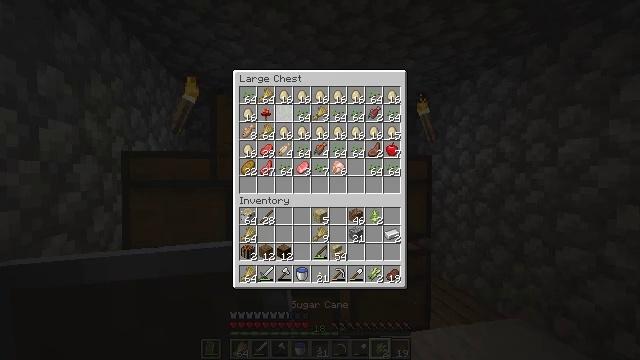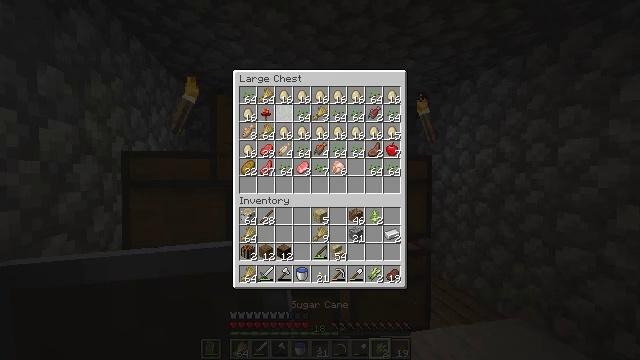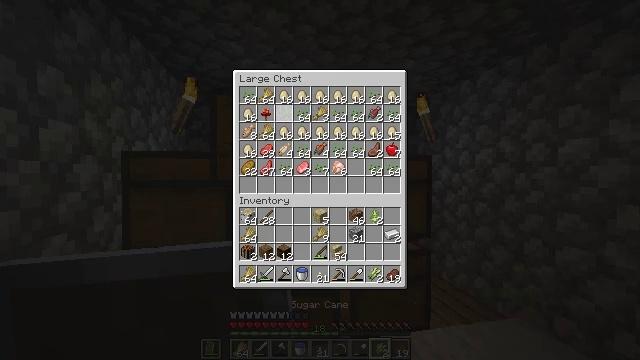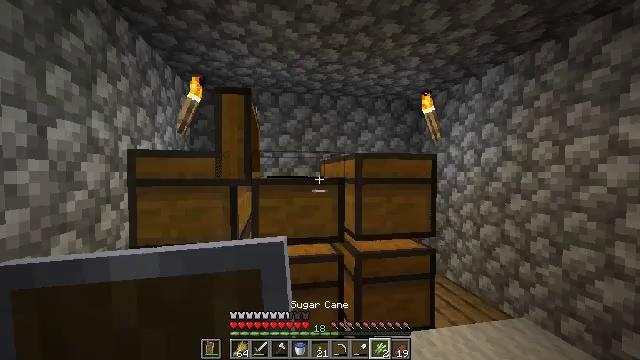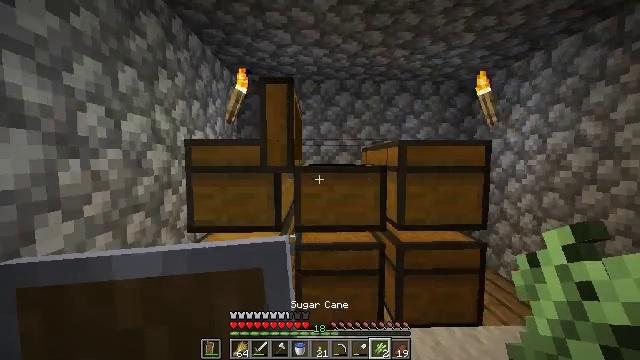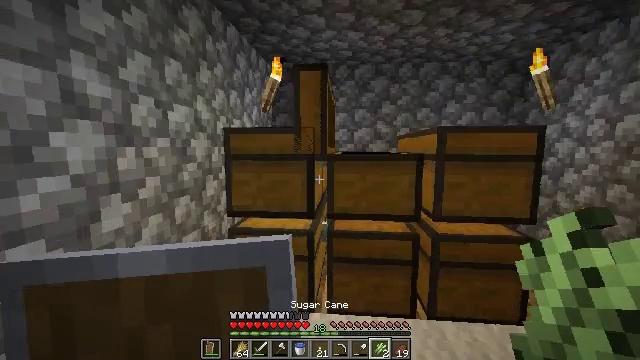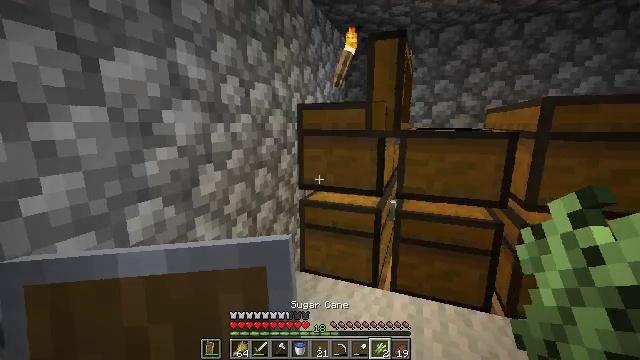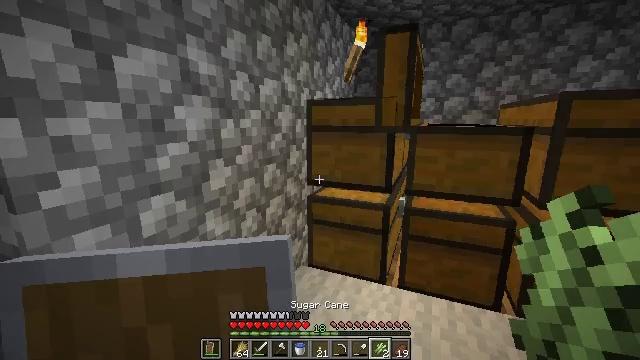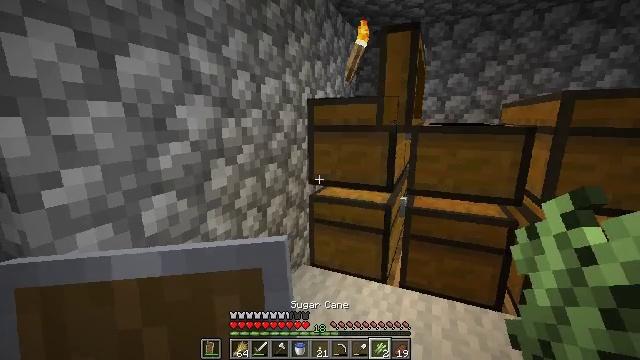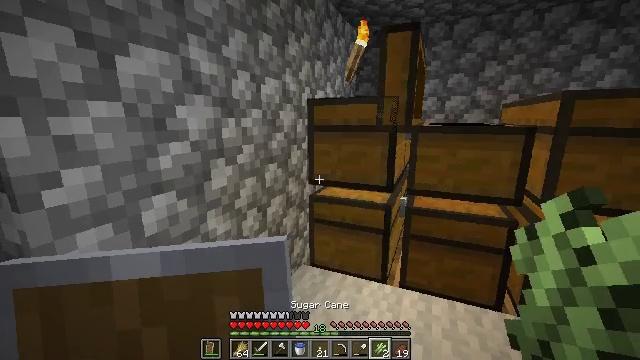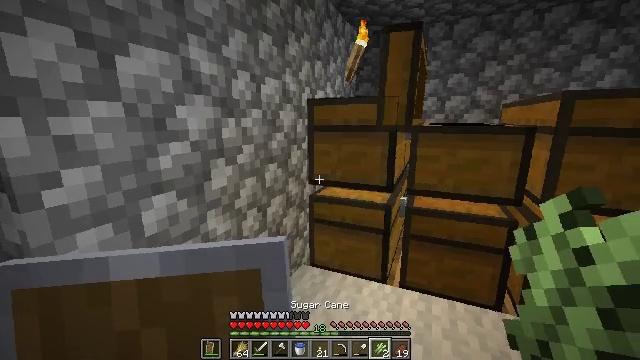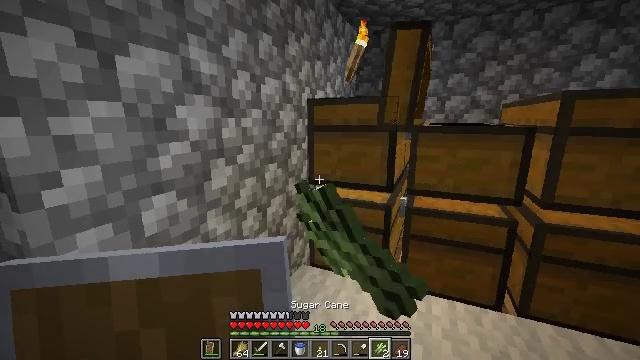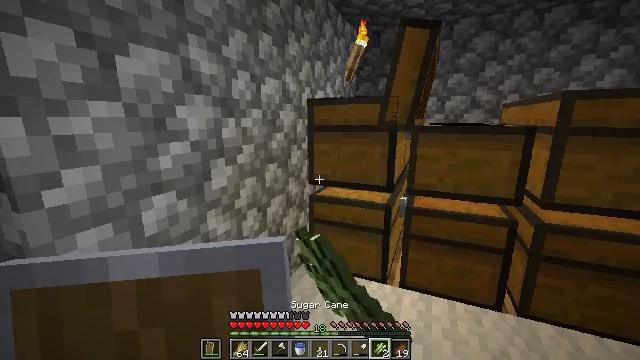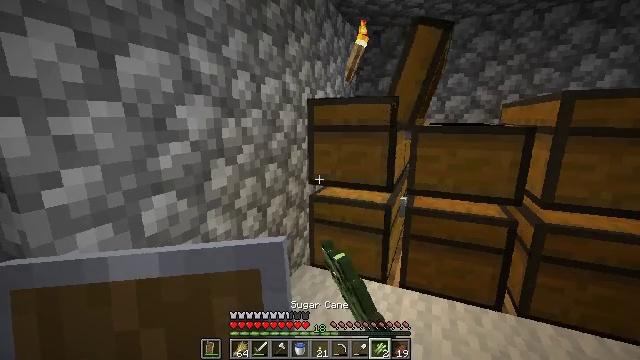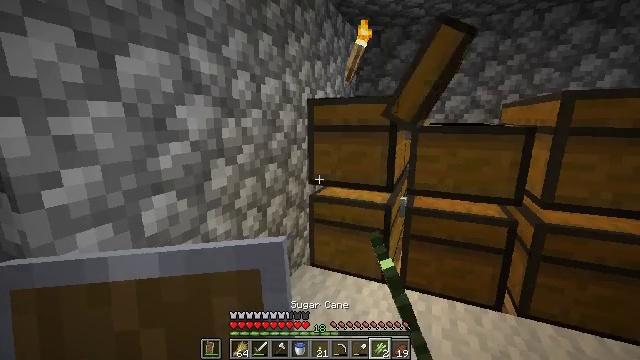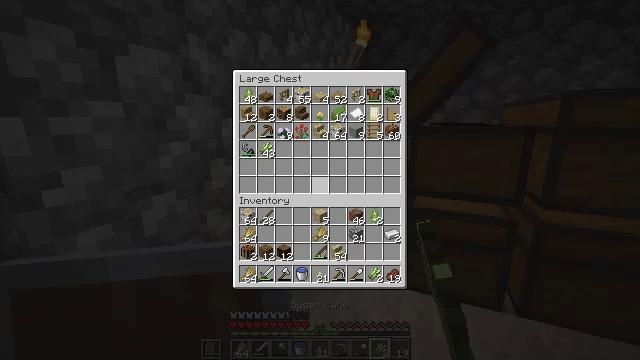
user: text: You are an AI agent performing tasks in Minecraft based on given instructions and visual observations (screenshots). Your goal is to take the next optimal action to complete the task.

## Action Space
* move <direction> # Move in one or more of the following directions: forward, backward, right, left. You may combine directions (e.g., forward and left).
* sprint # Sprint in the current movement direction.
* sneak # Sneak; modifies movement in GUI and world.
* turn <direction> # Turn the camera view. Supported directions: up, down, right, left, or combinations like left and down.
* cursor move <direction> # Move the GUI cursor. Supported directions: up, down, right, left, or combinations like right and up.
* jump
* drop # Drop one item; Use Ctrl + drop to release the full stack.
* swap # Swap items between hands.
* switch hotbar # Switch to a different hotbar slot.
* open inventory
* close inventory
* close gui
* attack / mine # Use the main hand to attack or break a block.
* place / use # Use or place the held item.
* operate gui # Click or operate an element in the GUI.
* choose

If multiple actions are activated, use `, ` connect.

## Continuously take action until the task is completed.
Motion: motion action
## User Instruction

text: Attack the oak fence gate to break it.
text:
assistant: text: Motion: sneak, choose
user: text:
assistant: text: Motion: sneak
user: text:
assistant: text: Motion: sneak
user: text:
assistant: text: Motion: turn left and down, close gui
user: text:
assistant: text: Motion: turn left and down, open inventory
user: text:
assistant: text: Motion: turn left and down, open inventory
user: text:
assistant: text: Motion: turn left
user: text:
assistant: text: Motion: no_op
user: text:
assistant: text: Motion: no_op
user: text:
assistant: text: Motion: use / place
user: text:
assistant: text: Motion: use / place
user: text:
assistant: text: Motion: use / place
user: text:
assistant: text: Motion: no_op
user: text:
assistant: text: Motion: no_op
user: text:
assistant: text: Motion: no_op
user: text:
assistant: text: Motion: no_op
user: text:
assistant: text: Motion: no_op
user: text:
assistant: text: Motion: no_op
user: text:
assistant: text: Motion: no_op
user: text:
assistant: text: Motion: no_op
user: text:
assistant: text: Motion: sneak
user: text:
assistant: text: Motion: sneak
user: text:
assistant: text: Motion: sneak
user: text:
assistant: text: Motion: sneak
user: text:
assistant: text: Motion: sneak, cursor move down
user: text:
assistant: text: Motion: sneak, cursor move down
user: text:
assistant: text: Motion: sneak, cursor move right and down
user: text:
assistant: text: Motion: sneak, cursor move right
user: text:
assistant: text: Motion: sneak
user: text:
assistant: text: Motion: sneak